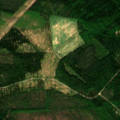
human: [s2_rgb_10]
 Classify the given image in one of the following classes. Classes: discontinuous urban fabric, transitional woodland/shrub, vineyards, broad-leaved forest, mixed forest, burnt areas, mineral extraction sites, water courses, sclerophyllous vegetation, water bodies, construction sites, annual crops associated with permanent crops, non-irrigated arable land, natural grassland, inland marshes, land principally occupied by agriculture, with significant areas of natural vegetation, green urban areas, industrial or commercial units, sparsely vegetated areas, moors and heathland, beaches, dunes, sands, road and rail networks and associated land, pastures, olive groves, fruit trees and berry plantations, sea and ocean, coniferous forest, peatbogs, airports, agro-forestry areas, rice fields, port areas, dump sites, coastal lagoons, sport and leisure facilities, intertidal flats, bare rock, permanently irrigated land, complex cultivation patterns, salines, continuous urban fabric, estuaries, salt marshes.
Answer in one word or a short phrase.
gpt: coniferous forest, mixed forest, transitional woodland/shrub